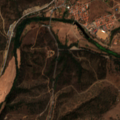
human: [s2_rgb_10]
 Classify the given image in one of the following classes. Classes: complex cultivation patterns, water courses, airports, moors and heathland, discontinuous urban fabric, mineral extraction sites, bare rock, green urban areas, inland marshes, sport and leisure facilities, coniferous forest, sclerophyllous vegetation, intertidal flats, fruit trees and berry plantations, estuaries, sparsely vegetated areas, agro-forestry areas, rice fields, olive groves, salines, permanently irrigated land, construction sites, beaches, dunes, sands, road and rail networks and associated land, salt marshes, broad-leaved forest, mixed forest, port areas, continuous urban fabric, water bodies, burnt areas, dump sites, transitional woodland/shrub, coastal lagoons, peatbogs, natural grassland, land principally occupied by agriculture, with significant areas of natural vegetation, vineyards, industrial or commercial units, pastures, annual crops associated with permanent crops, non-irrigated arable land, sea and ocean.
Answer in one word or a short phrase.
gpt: non-irrigated arable land, complex cultivation patterns, broad-leaved forest, transitional woodland/shrub